Field crop: maize
Growth stage: 2
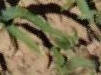
Species: maize